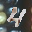
Label: 4